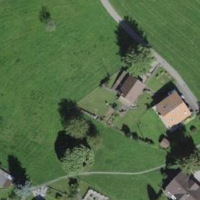
EUNIS habitat code: 55
Species observed at this site:
Aglais urticae